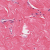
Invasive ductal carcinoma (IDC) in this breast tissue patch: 0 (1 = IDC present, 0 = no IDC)